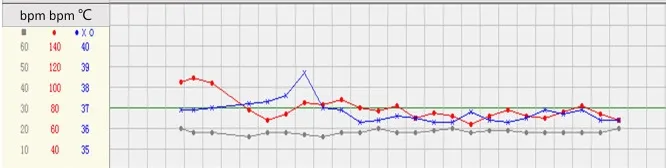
Real-time monitoring of the patient's vital signs during hospitalization.
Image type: chart (chart)